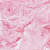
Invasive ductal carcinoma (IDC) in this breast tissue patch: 0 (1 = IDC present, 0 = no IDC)